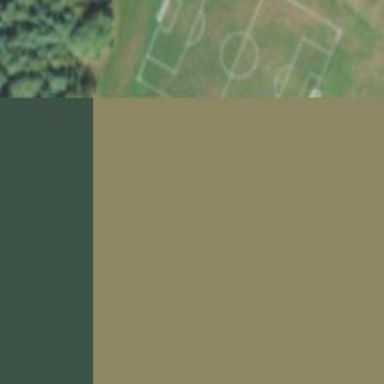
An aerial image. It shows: Soccer pitch with grass surface for leisure land.